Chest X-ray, AP view. Patient: 31 years old, sex M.
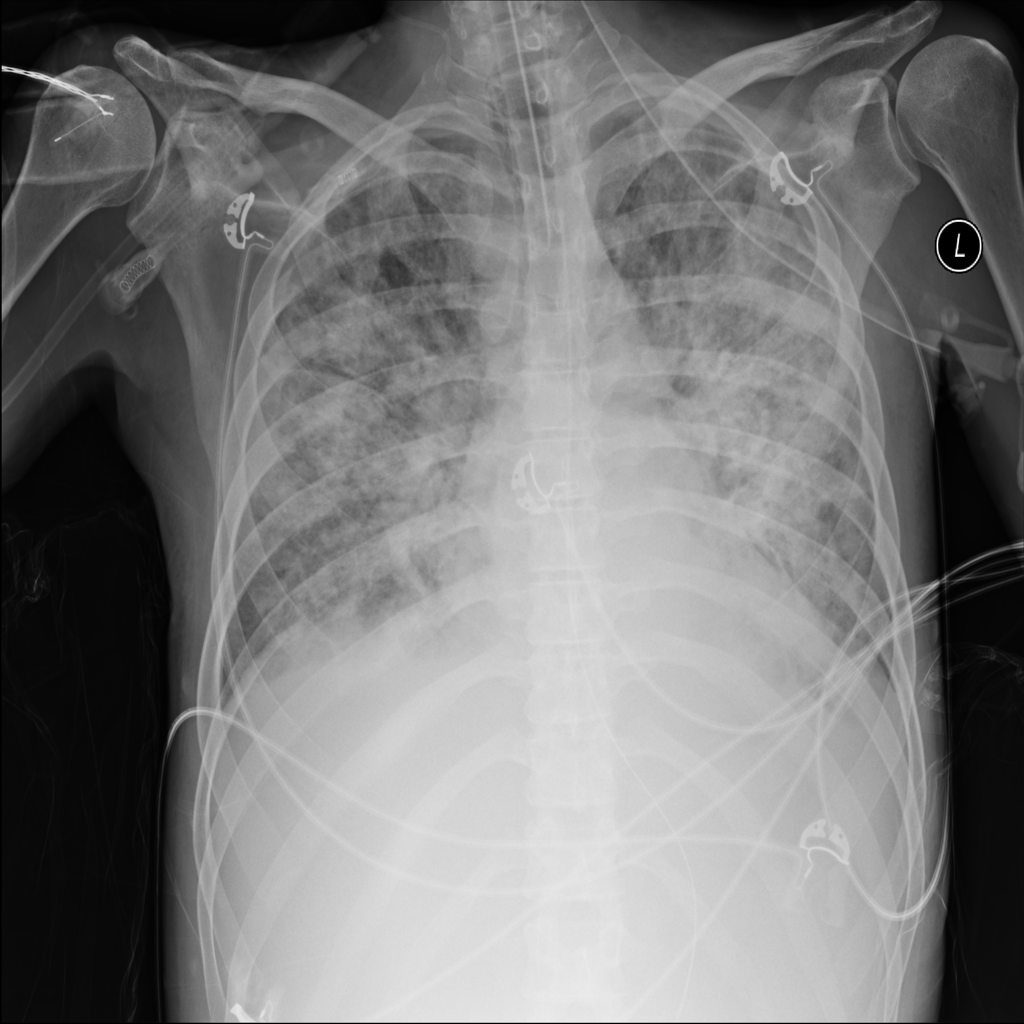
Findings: No Finding